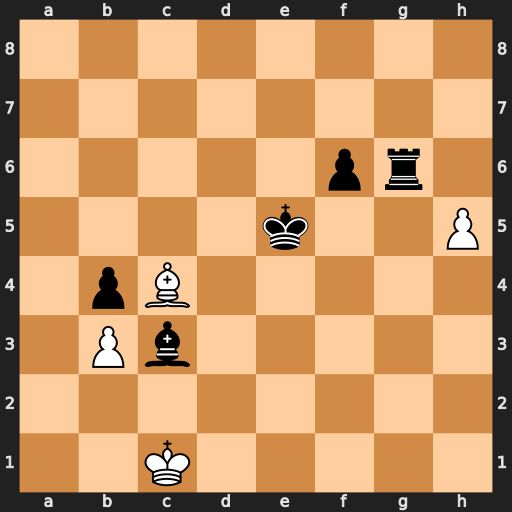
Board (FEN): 8/8/5pr1/4k2P/1pB5/1Pb5/8/2K5
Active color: w
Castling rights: -
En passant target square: -
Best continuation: hxg6 f5 g7